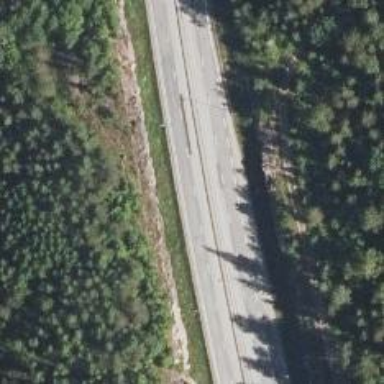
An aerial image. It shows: Asphalt road designated as trunk highway.